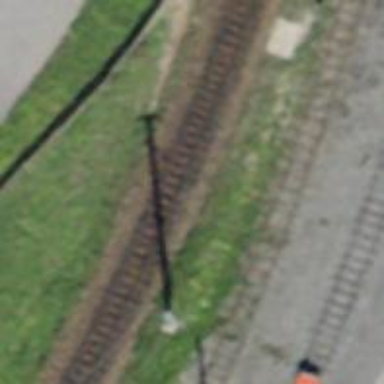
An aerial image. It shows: Narrow-gauge railway track electrified by contact line.